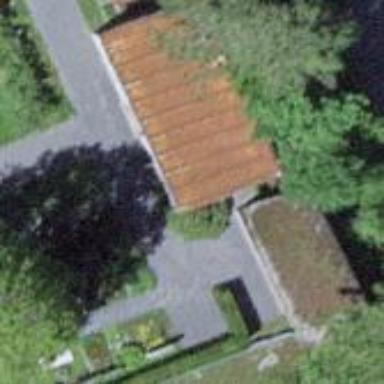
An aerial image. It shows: Building with flat roof.